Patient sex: M
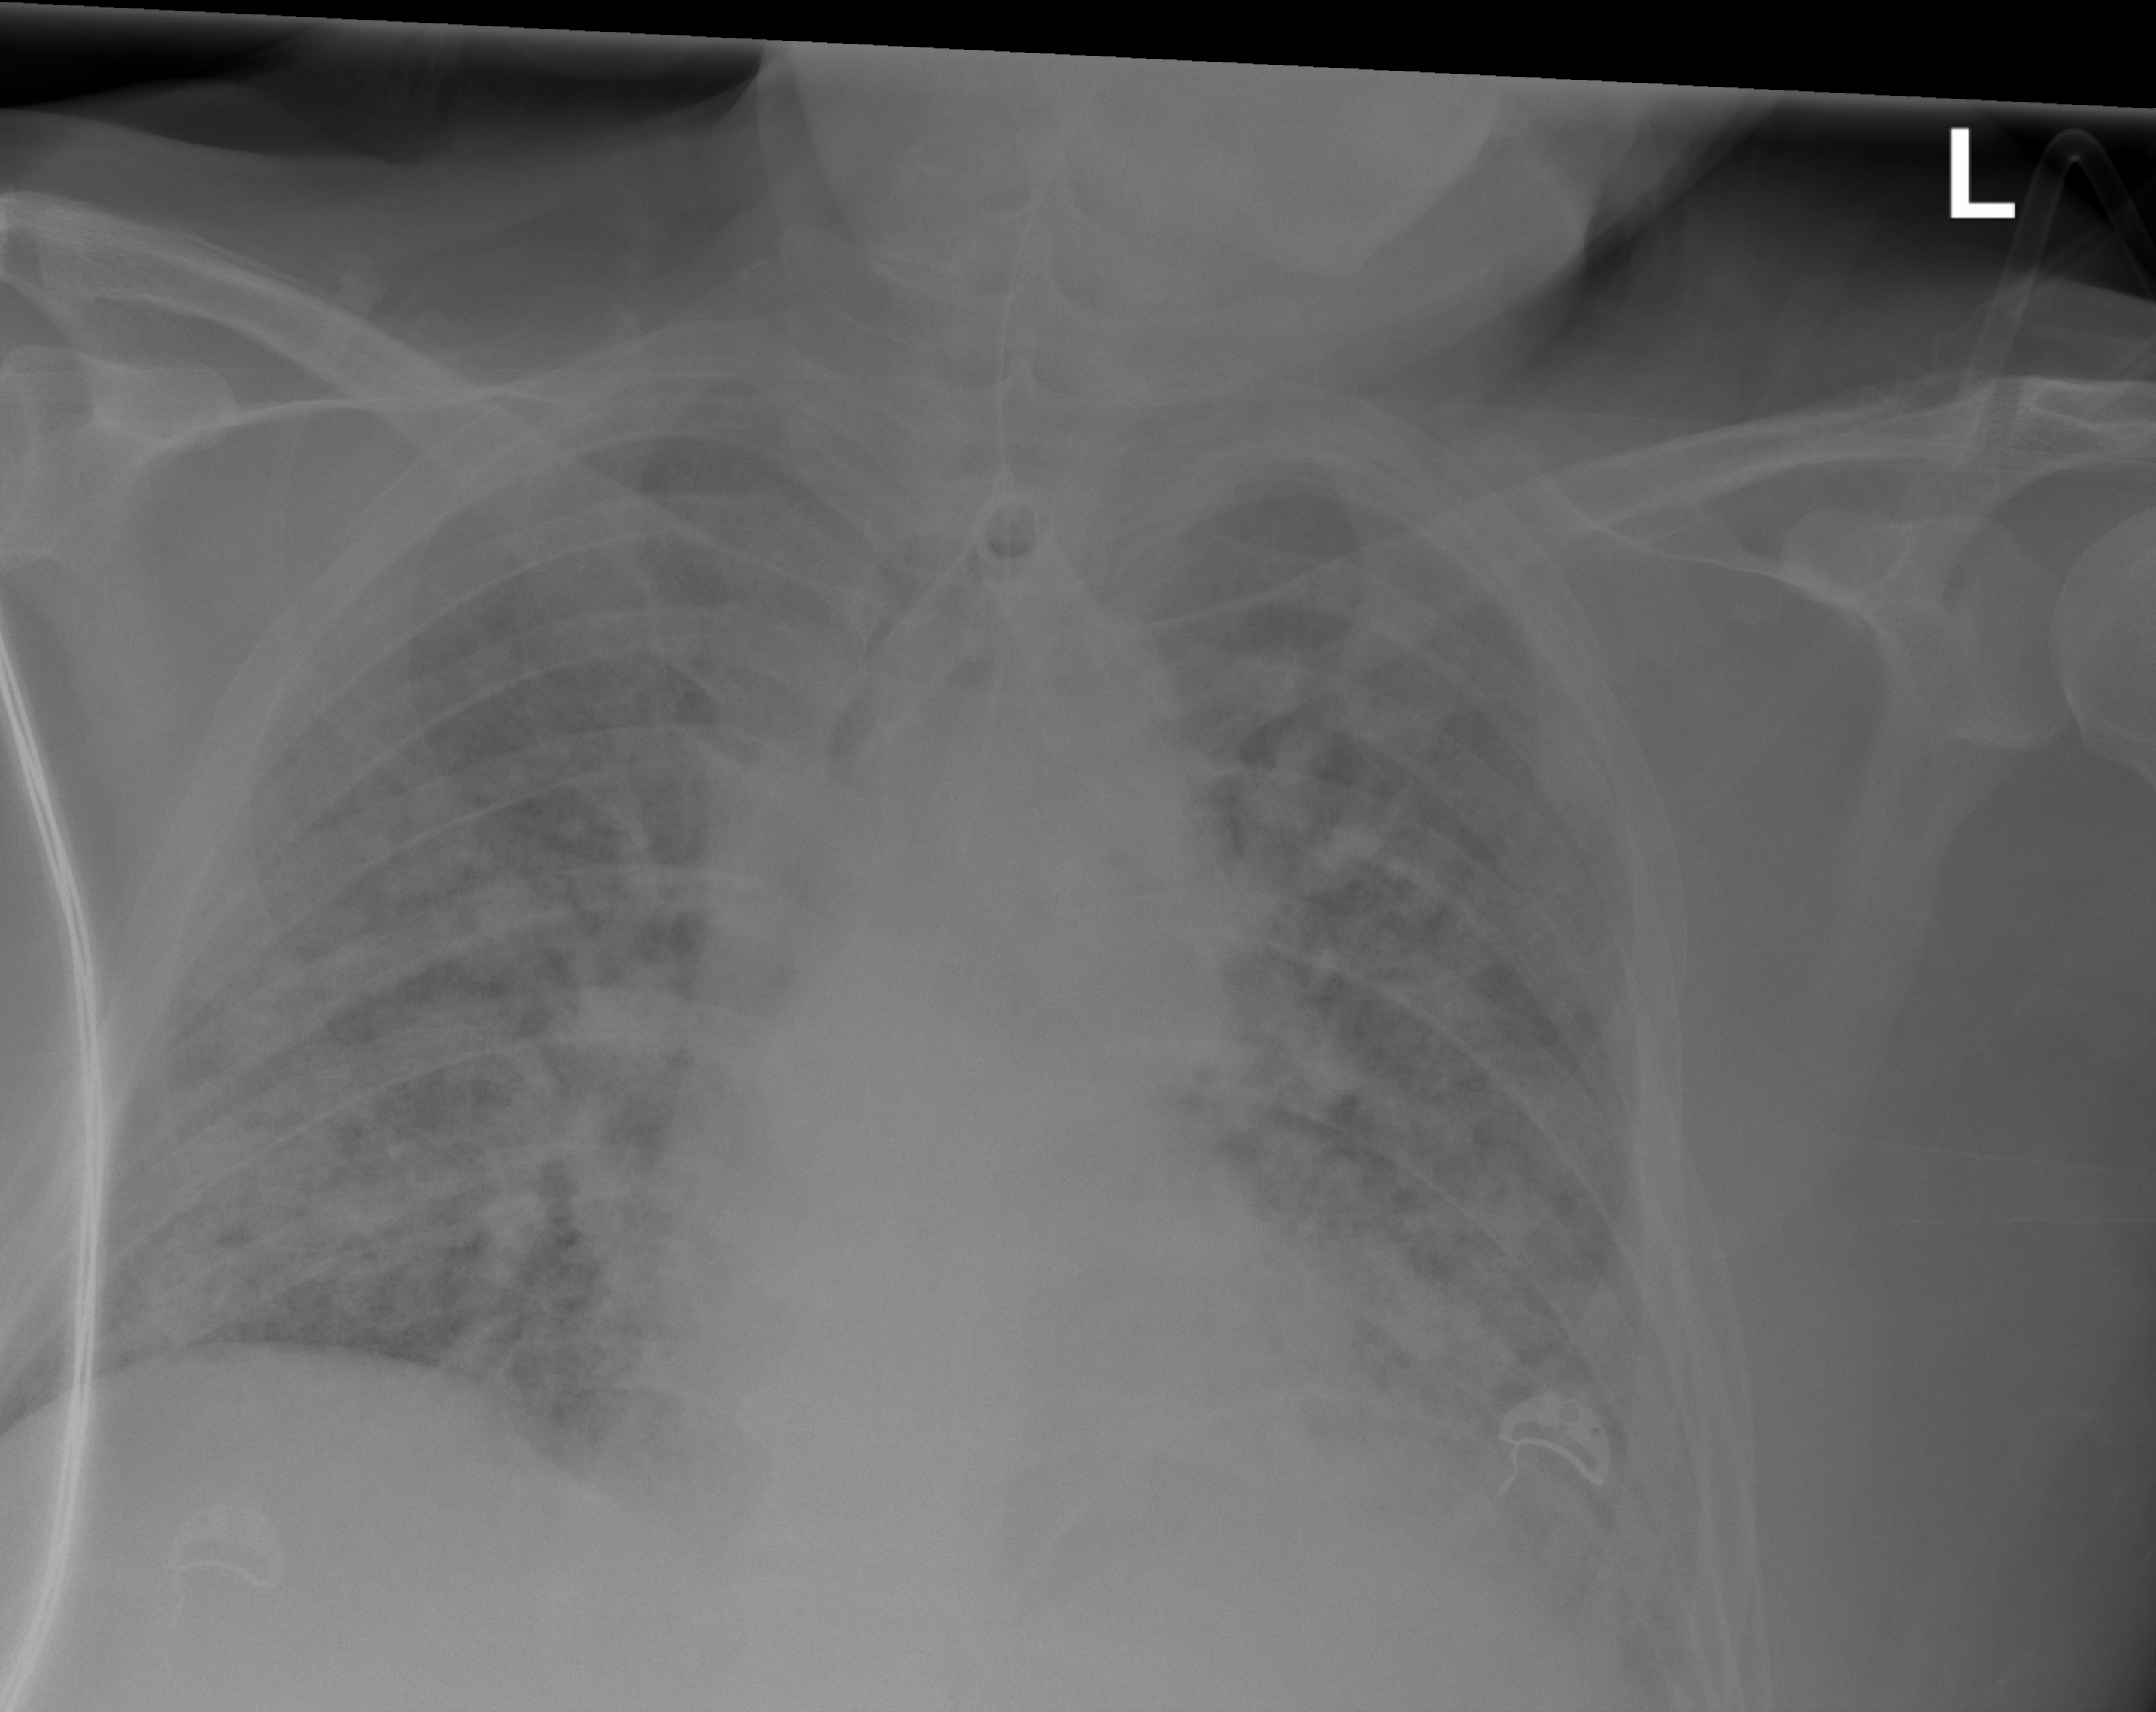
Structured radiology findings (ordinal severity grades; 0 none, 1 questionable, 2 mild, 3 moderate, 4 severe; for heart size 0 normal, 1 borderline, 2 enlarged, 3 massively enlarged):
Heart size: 0
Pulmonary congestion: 0
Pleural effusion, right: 0
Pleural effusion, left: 0
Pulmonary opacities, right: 3
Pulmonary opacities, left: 3
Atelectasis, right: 2
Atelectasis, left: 2